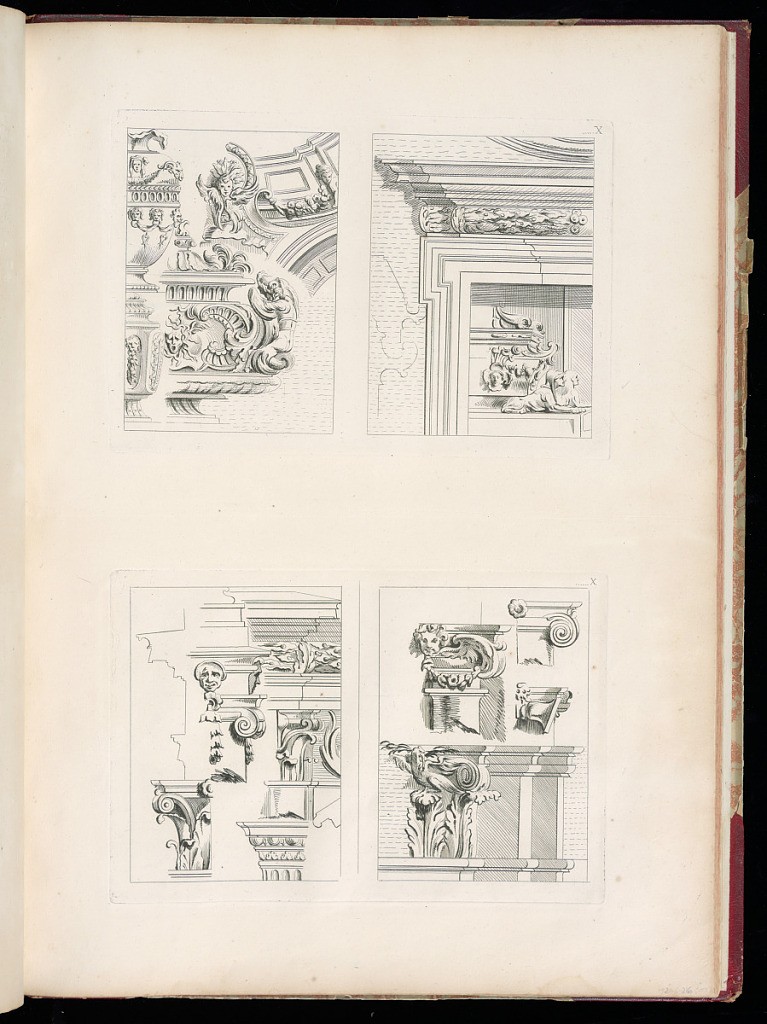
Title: Designs After Architecture
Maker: Gilles-Marie Oppenord, French, 1672–1742
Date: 1749-1761
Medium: Etching and engraving on laid paper
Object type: Bound print
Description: Page printed with two plates (each divided into two) depicting architecture fragments, including vases, pediments, and capitals. Both plates are numbered, neither are signed.